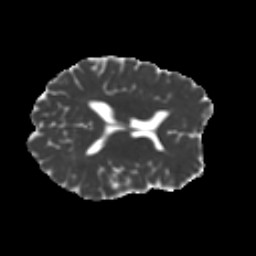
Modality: MD
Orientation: axial
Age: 45
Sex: female
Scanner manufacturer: ge
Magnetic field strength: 3 T
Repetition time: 7.8 s
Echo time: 0.0606 s